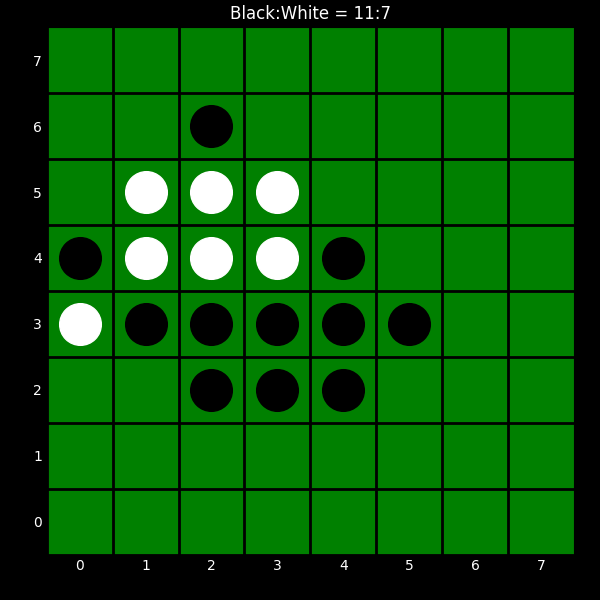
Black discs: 11
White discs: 7